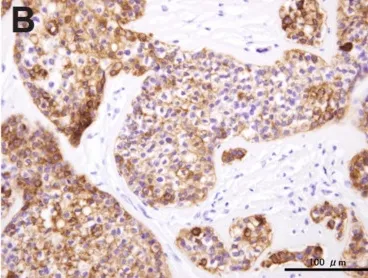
Immunohistochemical and fluorescence in situ hybridization findings. , cytokeratin 19.
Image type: pathology (immunostaining)